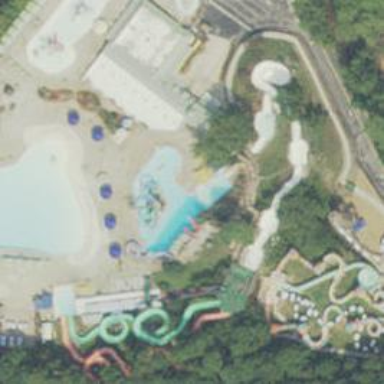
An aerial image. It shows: Tourism attraction featuring water slide.